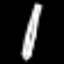
Label: pencil